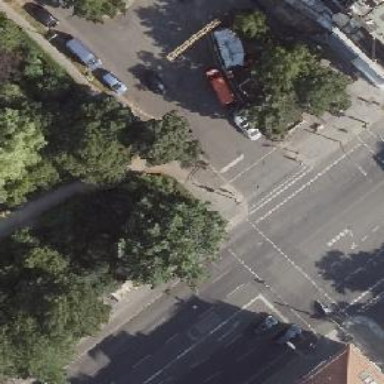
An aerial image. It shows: Road with traffic signals.